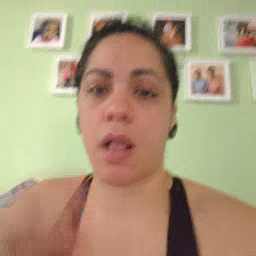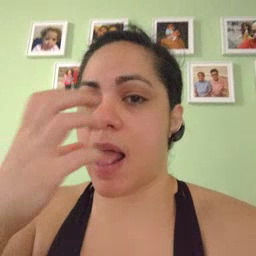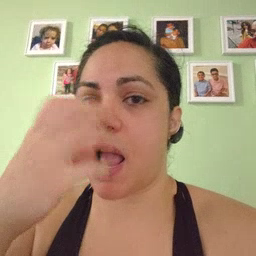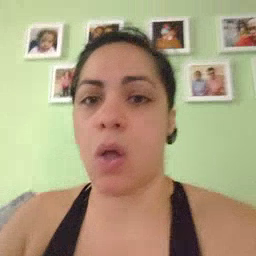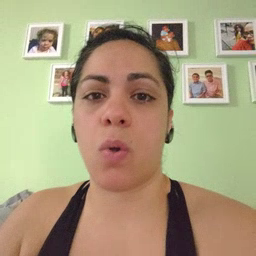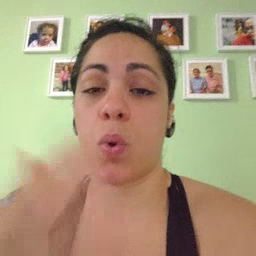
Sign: clown